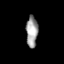
Tissue: skin
Cell type: Others
Senescence score: 0.2574
Nuclear area (px): 354
Mean DAPI intensity: 159.819